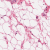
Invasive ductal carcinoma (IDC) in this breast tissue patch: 0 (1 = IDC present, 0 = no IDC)